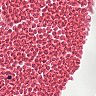
Metastatic tissue present: no